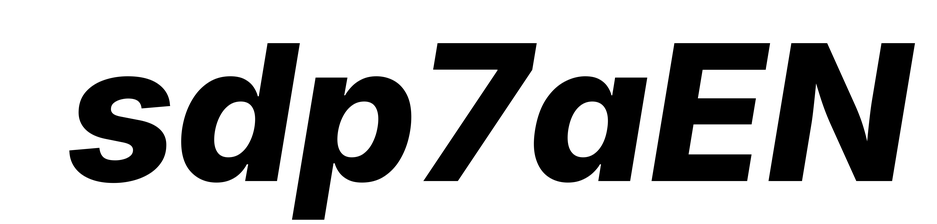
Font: Inter-Italic_ExtraBold_Italic